Interaction volume radius: 10 \u00c5
Interaction volume height: 25 \u00c5
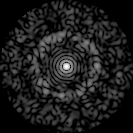
Disorder parameter: 0.8565